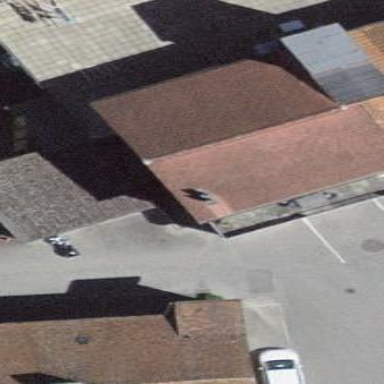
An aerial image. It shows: Garage.